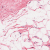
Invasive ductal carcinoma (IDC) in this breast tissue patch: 0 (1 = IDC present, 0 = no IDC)